Question: I'm currently doing this tutorial:
<URL>
but tried to update it to 4.0 myself since it seems a bit outdated.
<URL>
One of the things that stands out to me is that the tutorial was using 'attr_accessible' whereas I was using a private method to define the params for users to signup.
The solution doesn't have to match the tutorial (I only just got to the part with Sessions) but I would love to be able to see how to fix this specific error that isn't making sense to me and constantly sending me down a rabbit hole:
ArgumentError in Users#new. wrong number of arguments (1 for 0).
app/controllers/application_controller.rb:7:in 'current_user'
Any help is greatly appreciated. Thanks!
EDIT: Here is a screenshot of my error in case nobody else is seeing it:
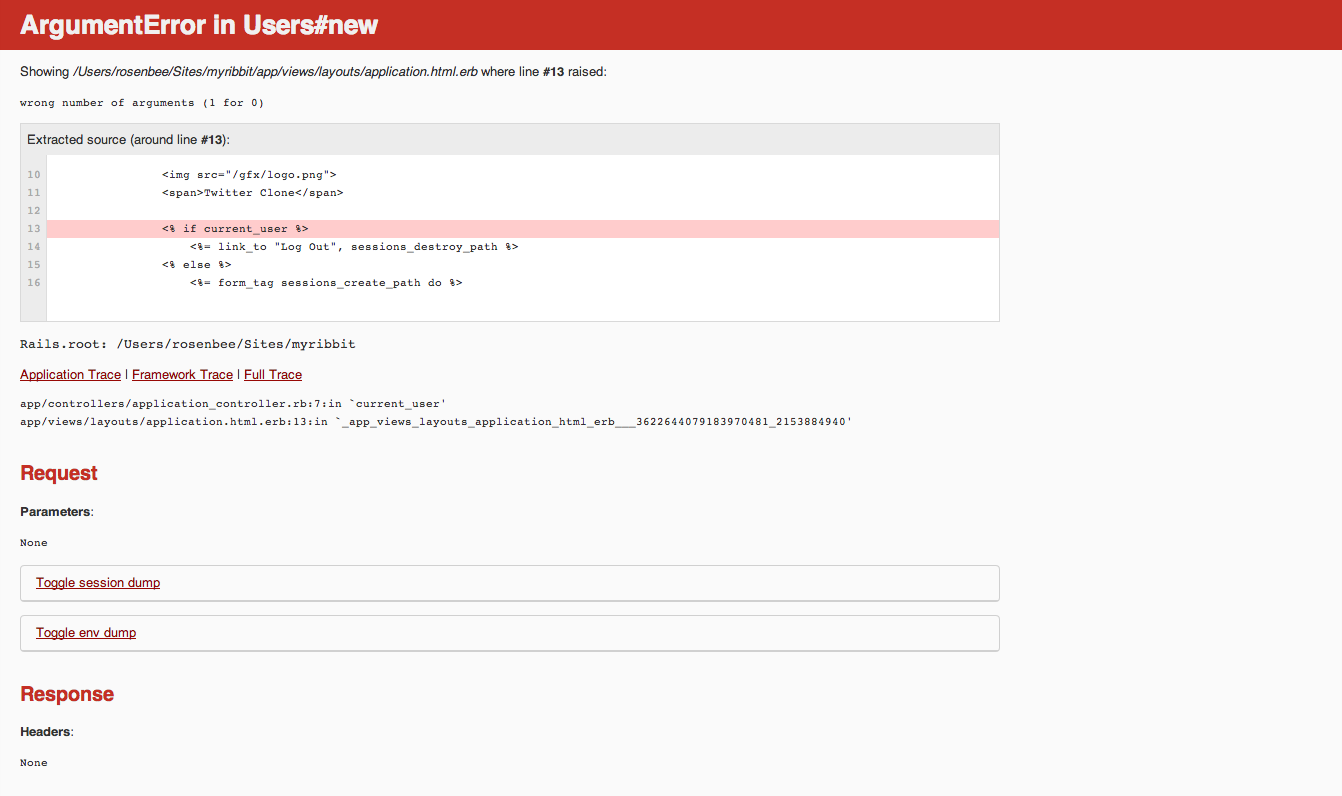
Answer: You have a typo in your code: <URL>
'session [:user_id]' should be 'session[:user_id]'.